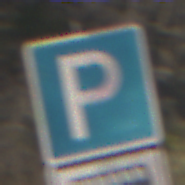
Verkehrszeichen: Parken
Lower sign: MehrspurigeFahrzeugeFrei5
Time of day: MorningAfternoon
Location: Outdoor (Nature)
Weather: Clear
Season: Summer
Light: Natural